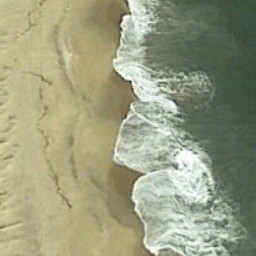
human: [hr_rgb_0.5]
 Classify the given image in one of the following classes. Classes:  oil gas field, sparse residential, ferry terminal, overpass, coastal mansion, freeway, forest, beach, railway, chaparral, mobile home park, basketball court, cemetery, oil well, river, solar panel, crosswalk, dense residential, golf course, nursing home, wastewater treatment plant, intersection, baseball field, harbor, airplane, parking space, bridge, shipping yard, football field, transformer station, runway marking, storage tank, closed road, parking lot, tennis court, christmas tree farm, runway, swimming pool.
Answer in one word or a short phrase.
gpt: beach